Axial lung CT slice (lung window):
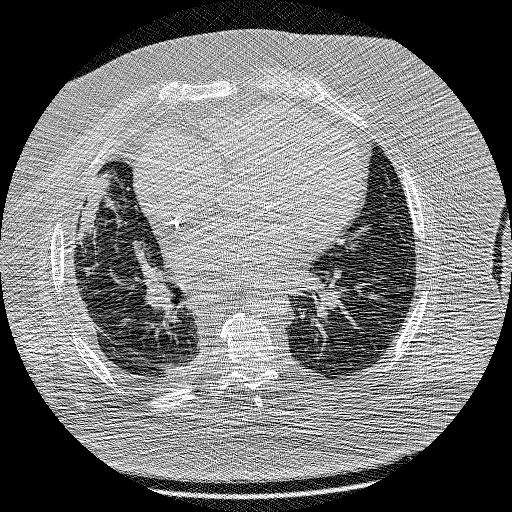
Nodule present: no